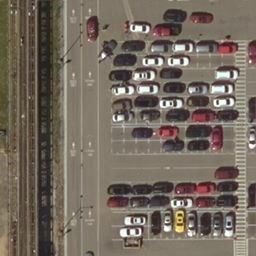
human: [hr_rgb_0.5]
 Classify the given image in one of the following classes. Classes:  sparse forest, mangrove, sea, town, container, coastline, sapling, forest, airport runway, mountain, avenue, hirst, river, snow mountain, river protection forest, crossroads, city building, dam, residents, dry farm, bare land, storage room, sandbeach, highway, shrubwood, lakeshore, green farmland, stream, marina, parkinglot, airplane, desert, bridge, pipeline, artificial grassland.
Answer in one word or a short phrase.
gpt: parkinglot